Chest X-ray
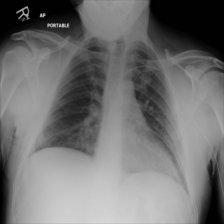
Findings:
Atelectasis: negative
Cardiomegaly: negative
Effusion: negative
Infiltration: negative
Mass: negative
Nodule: negative
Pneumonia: negative
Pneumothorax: negative
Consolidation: negative
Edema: negative
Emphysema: negative
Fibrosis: negative
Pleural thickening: negative
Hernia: negative